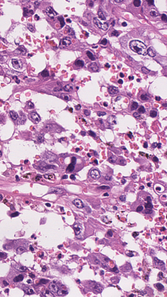
Tumor epithelial tissue: yes
Tumor-associated stroma tissue: no
Normal tissue: no